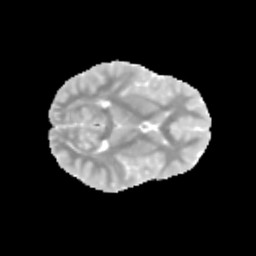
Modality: MD
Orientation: axial
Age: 10
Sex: female
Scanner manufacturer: siemens
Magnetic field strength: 3 T
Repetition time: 3.8 s
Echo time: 0.07 s